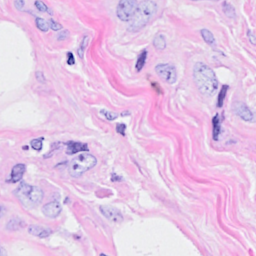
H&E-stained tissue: Breast